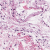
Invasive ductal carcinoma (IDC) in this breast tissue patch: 0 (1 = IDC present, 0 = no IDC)